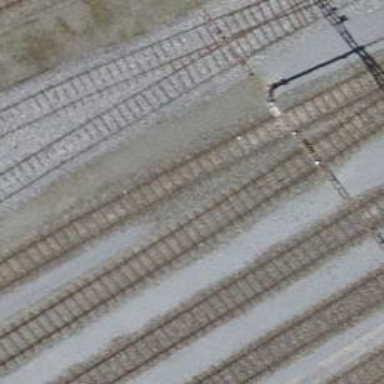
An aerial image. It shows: Single track railway in yard.